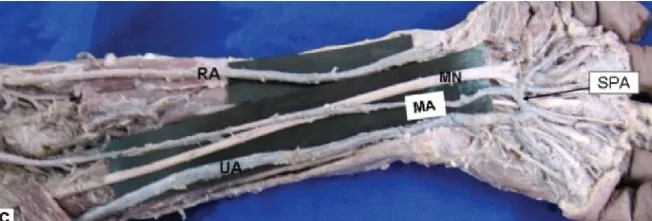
UA - Ulnar artery. MA - Median artery; MN - Median nerve; RA - Radial artery; SPA - Superficial palmar arch; UA - Ulnar artery.
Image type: medical_photograph (other_medical_photograph)